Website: macys
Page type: customer-info-address
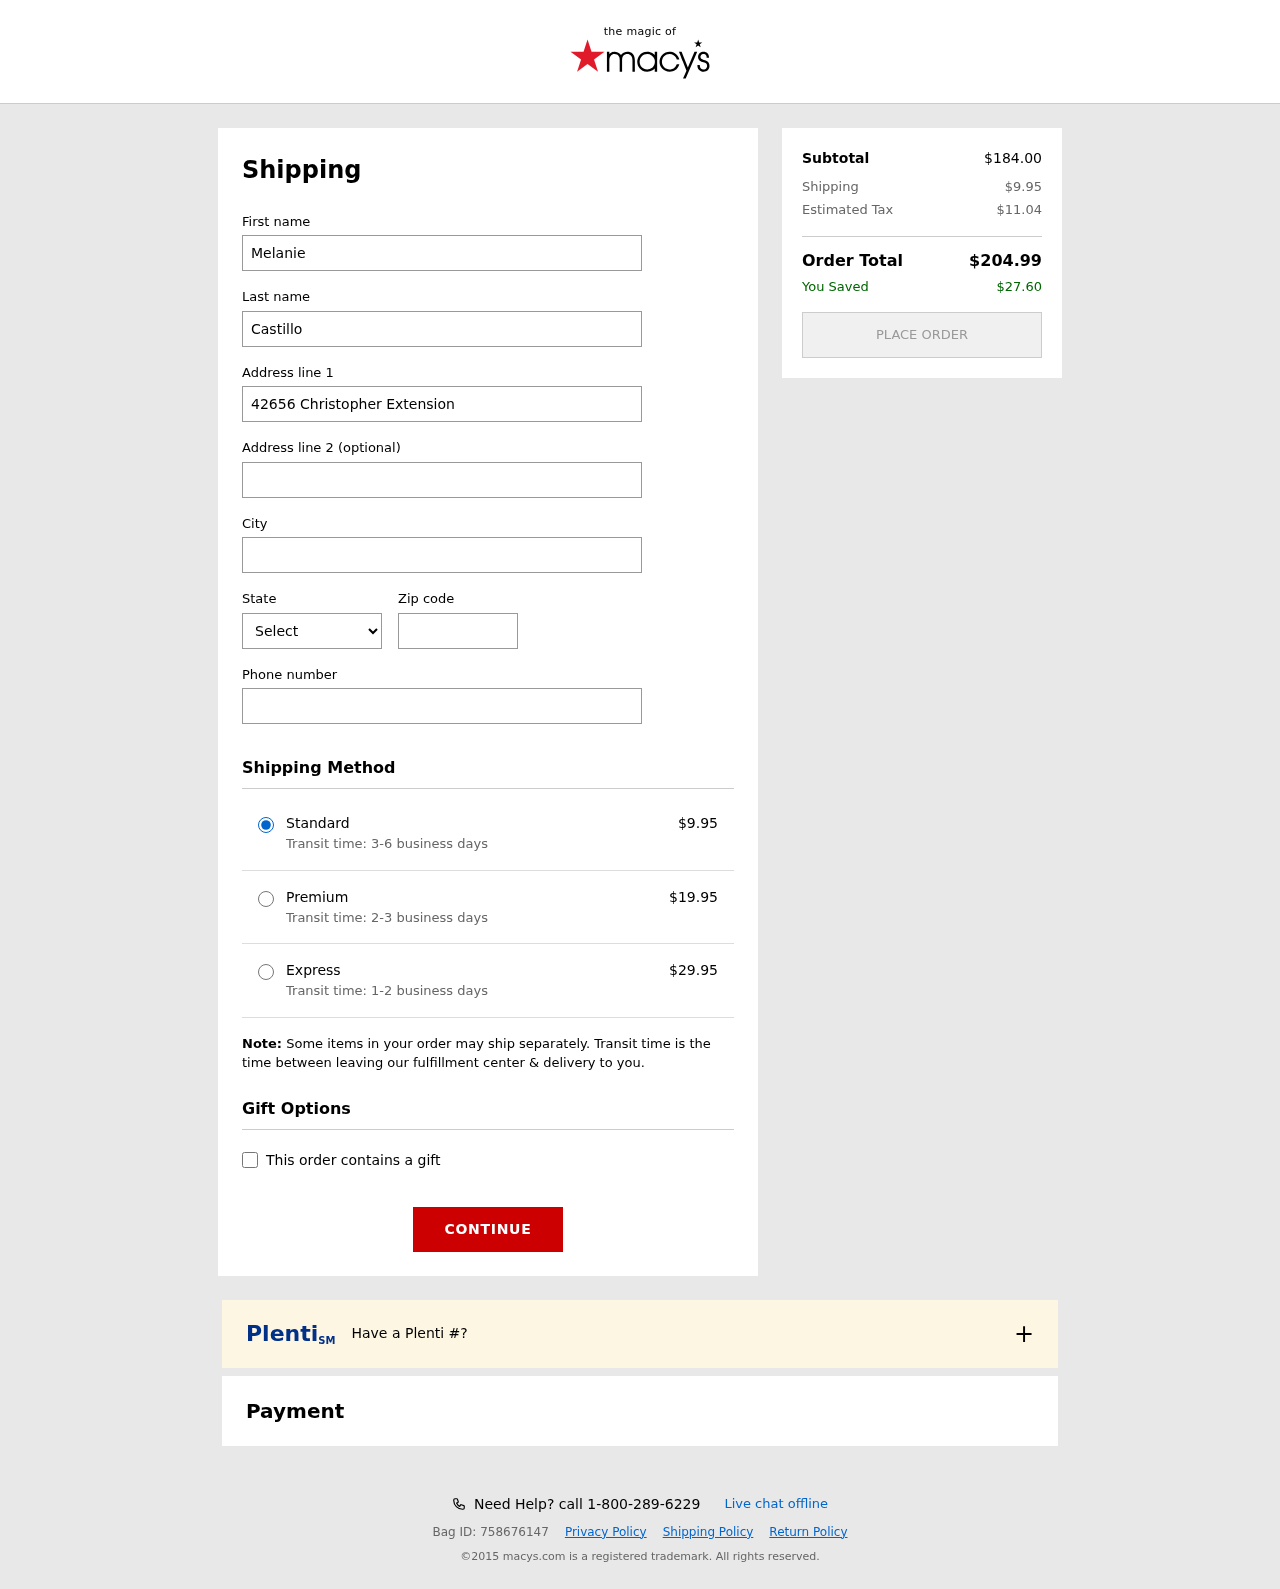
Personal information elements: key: PII_CITY
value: Port Josephbury
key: PII_FIRSTNAME
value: Melanie
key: PII_LASTNAME
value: Castillo
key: PII_PHONE
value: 5759814343
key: PII_POSTCODE
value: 07211
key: PII_STATE_ABBR
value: LA
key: PII_STREET
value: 42656 Christopher Extensions Apt. 776
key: PII_STREET2
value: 190 Hampton Vista
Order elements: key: ORDER_SHIPPING_COST
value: $9.95
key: ORDER_SHIPPING_COST_PREMIUM
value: $19.95
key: ORDER_SHIPPING_COST_EXPRESS
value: $29.95
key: ORDER_SUBTOTAL
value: $184.00
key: ORDER_TAX
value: $11.04
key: ORDER_TOTAL
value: $204.99
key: ORDER_SAVINGS
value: $27.60